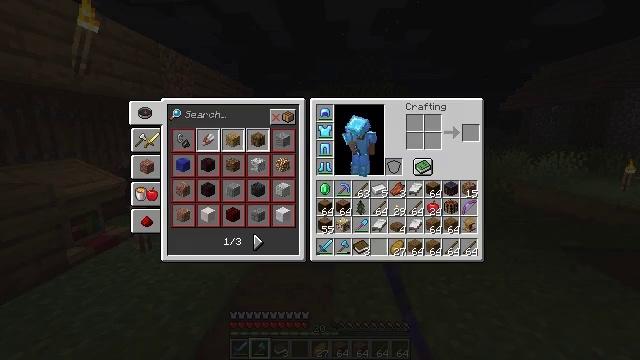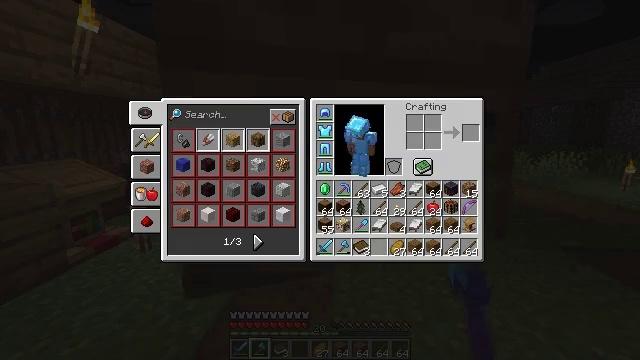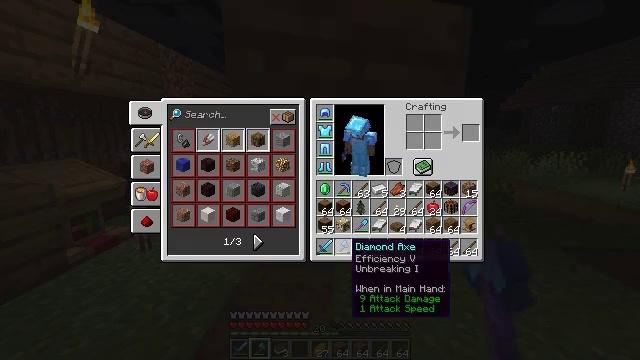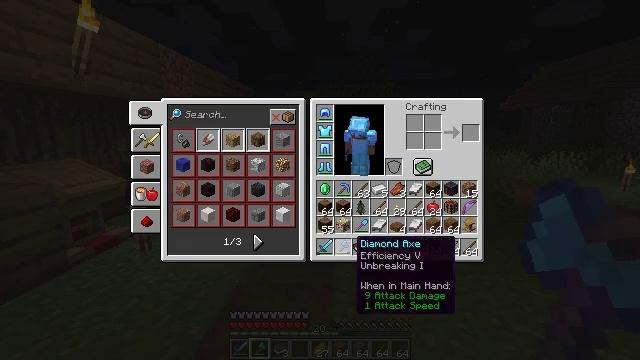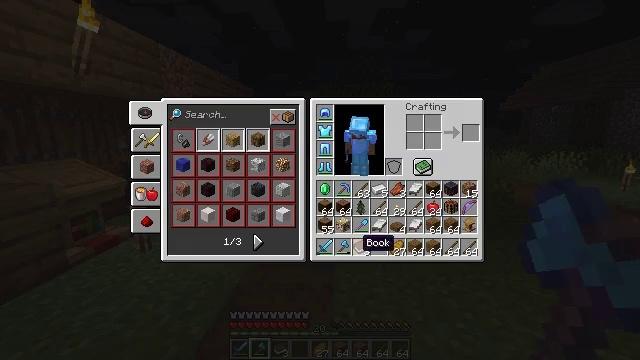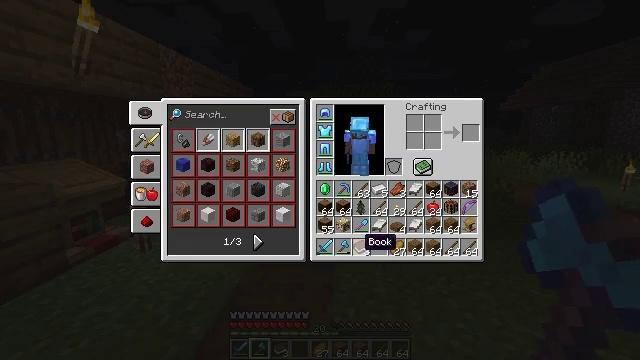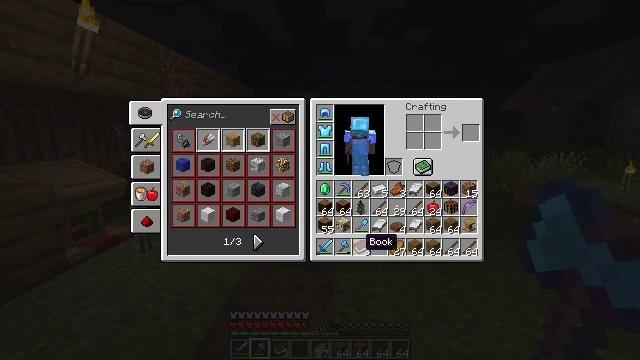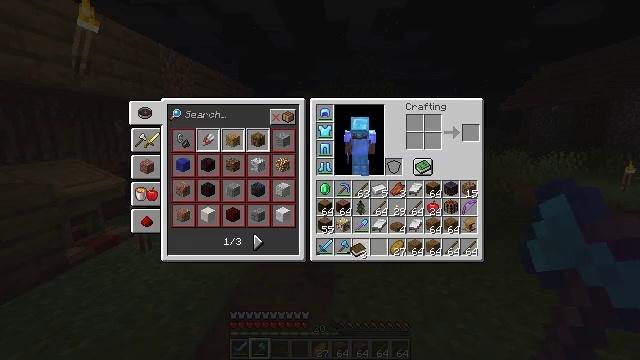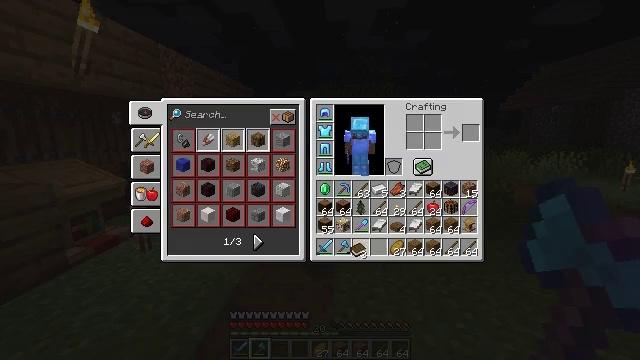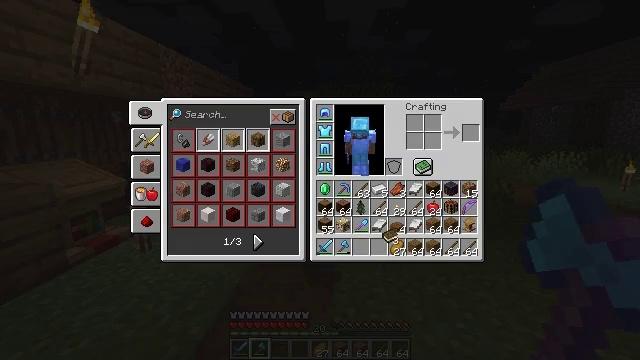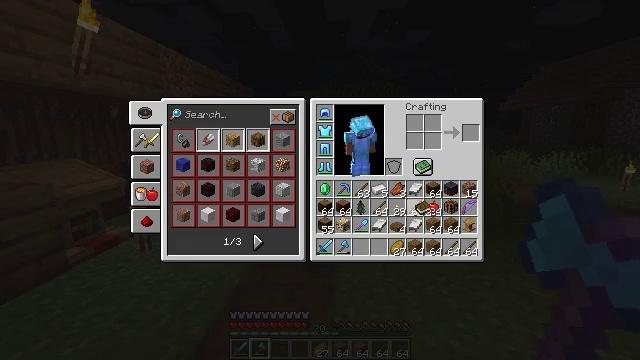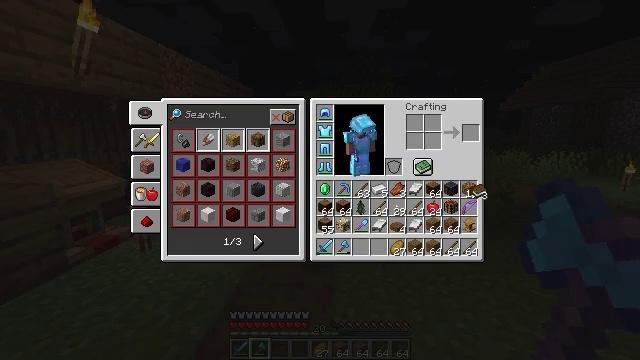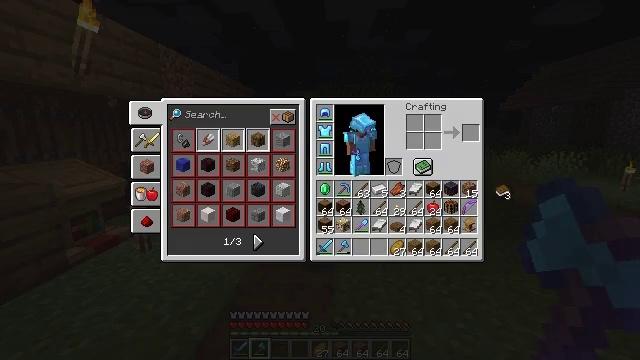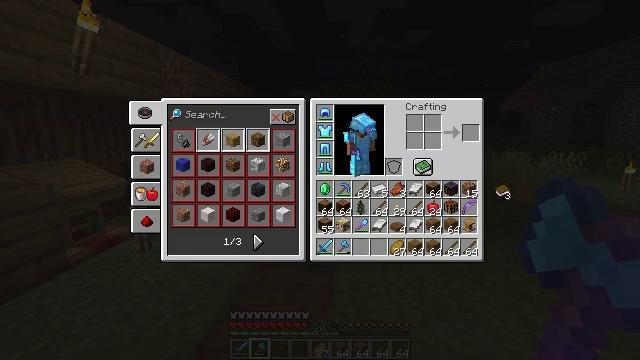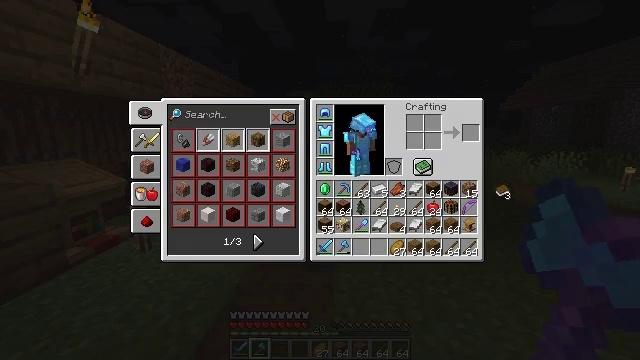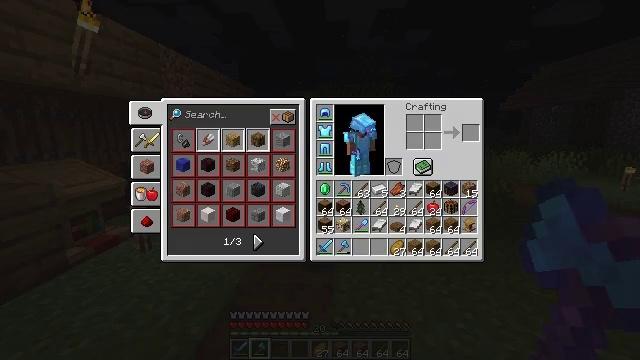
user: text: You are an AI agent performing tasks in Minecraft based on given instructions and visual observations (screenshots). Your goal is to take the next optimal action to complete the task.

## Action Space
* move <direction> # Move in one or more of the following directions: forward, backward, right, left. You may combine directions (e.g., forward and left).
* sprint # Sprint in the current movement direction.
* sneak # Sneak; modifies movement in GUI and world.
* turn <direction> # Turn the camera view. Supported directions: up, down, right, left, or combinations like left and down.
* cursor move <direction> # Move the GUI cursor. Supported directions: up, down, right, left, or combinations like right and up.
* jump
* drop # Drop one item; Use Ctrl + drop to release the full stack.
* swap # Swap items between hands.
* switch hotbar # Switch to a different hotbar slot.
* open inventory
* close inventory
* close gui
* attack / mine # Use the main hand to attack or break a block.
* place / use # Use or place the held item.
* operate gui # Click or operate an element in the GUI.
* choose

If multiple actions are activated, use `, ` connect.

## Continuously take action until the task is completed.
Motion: motion action
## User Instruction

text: Remove a book from the inventory.
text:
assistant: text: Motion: open gui
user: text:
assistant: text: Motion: cursor move right and up
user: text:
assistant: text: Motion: no_op
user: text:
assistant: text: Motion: no_op
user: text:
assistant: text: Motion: no_op
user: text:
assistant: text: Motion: no_op
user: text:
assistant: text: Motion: operate gui
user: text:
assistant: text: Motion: operate gui
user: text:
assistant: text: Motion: cursor move right and up
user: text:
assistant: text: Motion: cursor move right and up
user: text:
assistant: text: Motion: cursor move right and up
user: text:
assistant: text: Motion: cursor move right
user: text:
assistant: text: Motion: operate gui
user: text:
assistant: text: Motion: operate gui
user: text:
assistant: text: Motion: no_op
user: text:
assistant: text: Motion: no_op
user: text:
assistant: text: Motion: no_op
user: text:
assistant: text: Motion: no_op
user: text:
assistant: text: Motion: turn left, close gui
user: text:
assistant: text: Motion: open inventory